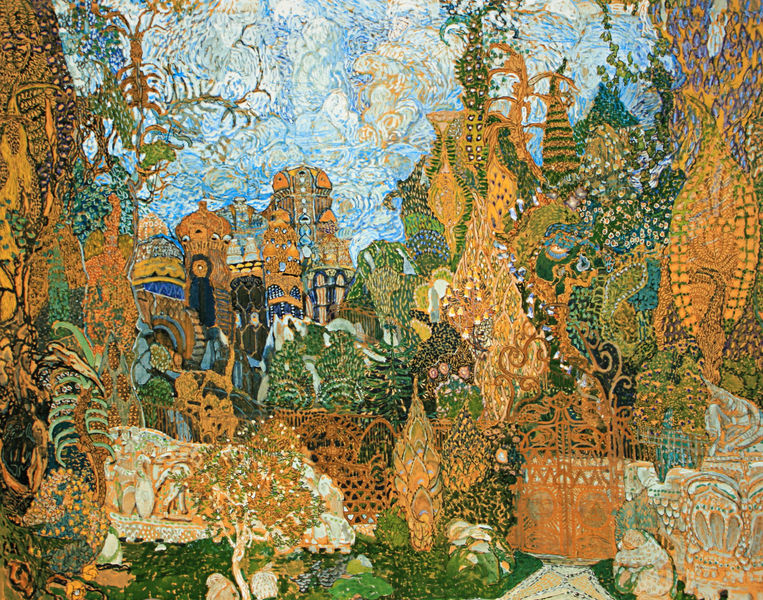
Titel: Bühnenbild "Das Königreich Kastscheis"im Ballett "Feuervogel"
Künstler: Aleksandr Golovin
Standort: Moskau
Institution: Tretjakow-Galerie
Schlagwörter: baum, blau, blätter, gemälde, himmel, mann, weiß, wolken, bäume, gelb, grün, menschen, stadt, blumen, braun, bunt, frau, orange, blüten, gebäude, park, schloss, zaun, malerei, häuser, natur, gold, pflanzen, turm, garten, pointilismus, mauer, van gogh, klimt, tor, moschee, orient, orientalisch, türme, vincent van gogh, vincent, hundertwasser, schrill, grün gelb